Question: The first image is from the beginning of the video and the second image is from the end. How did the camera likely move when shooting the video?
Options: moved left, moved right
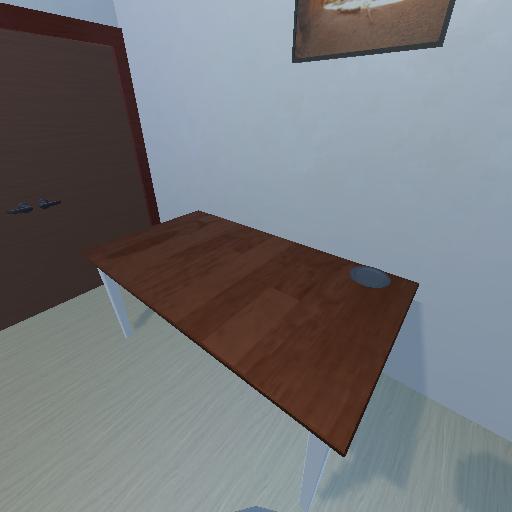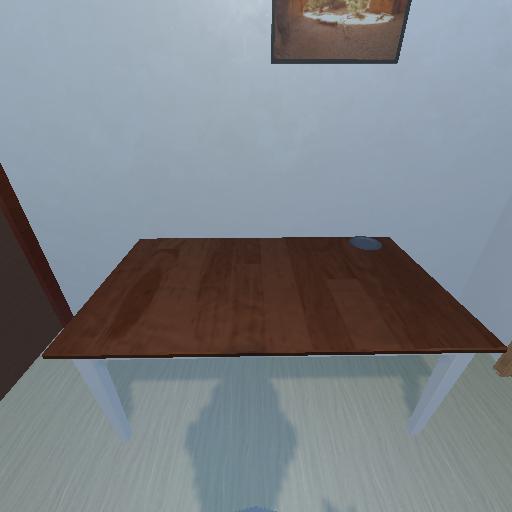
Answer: moved left